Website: macys
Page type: billing-address
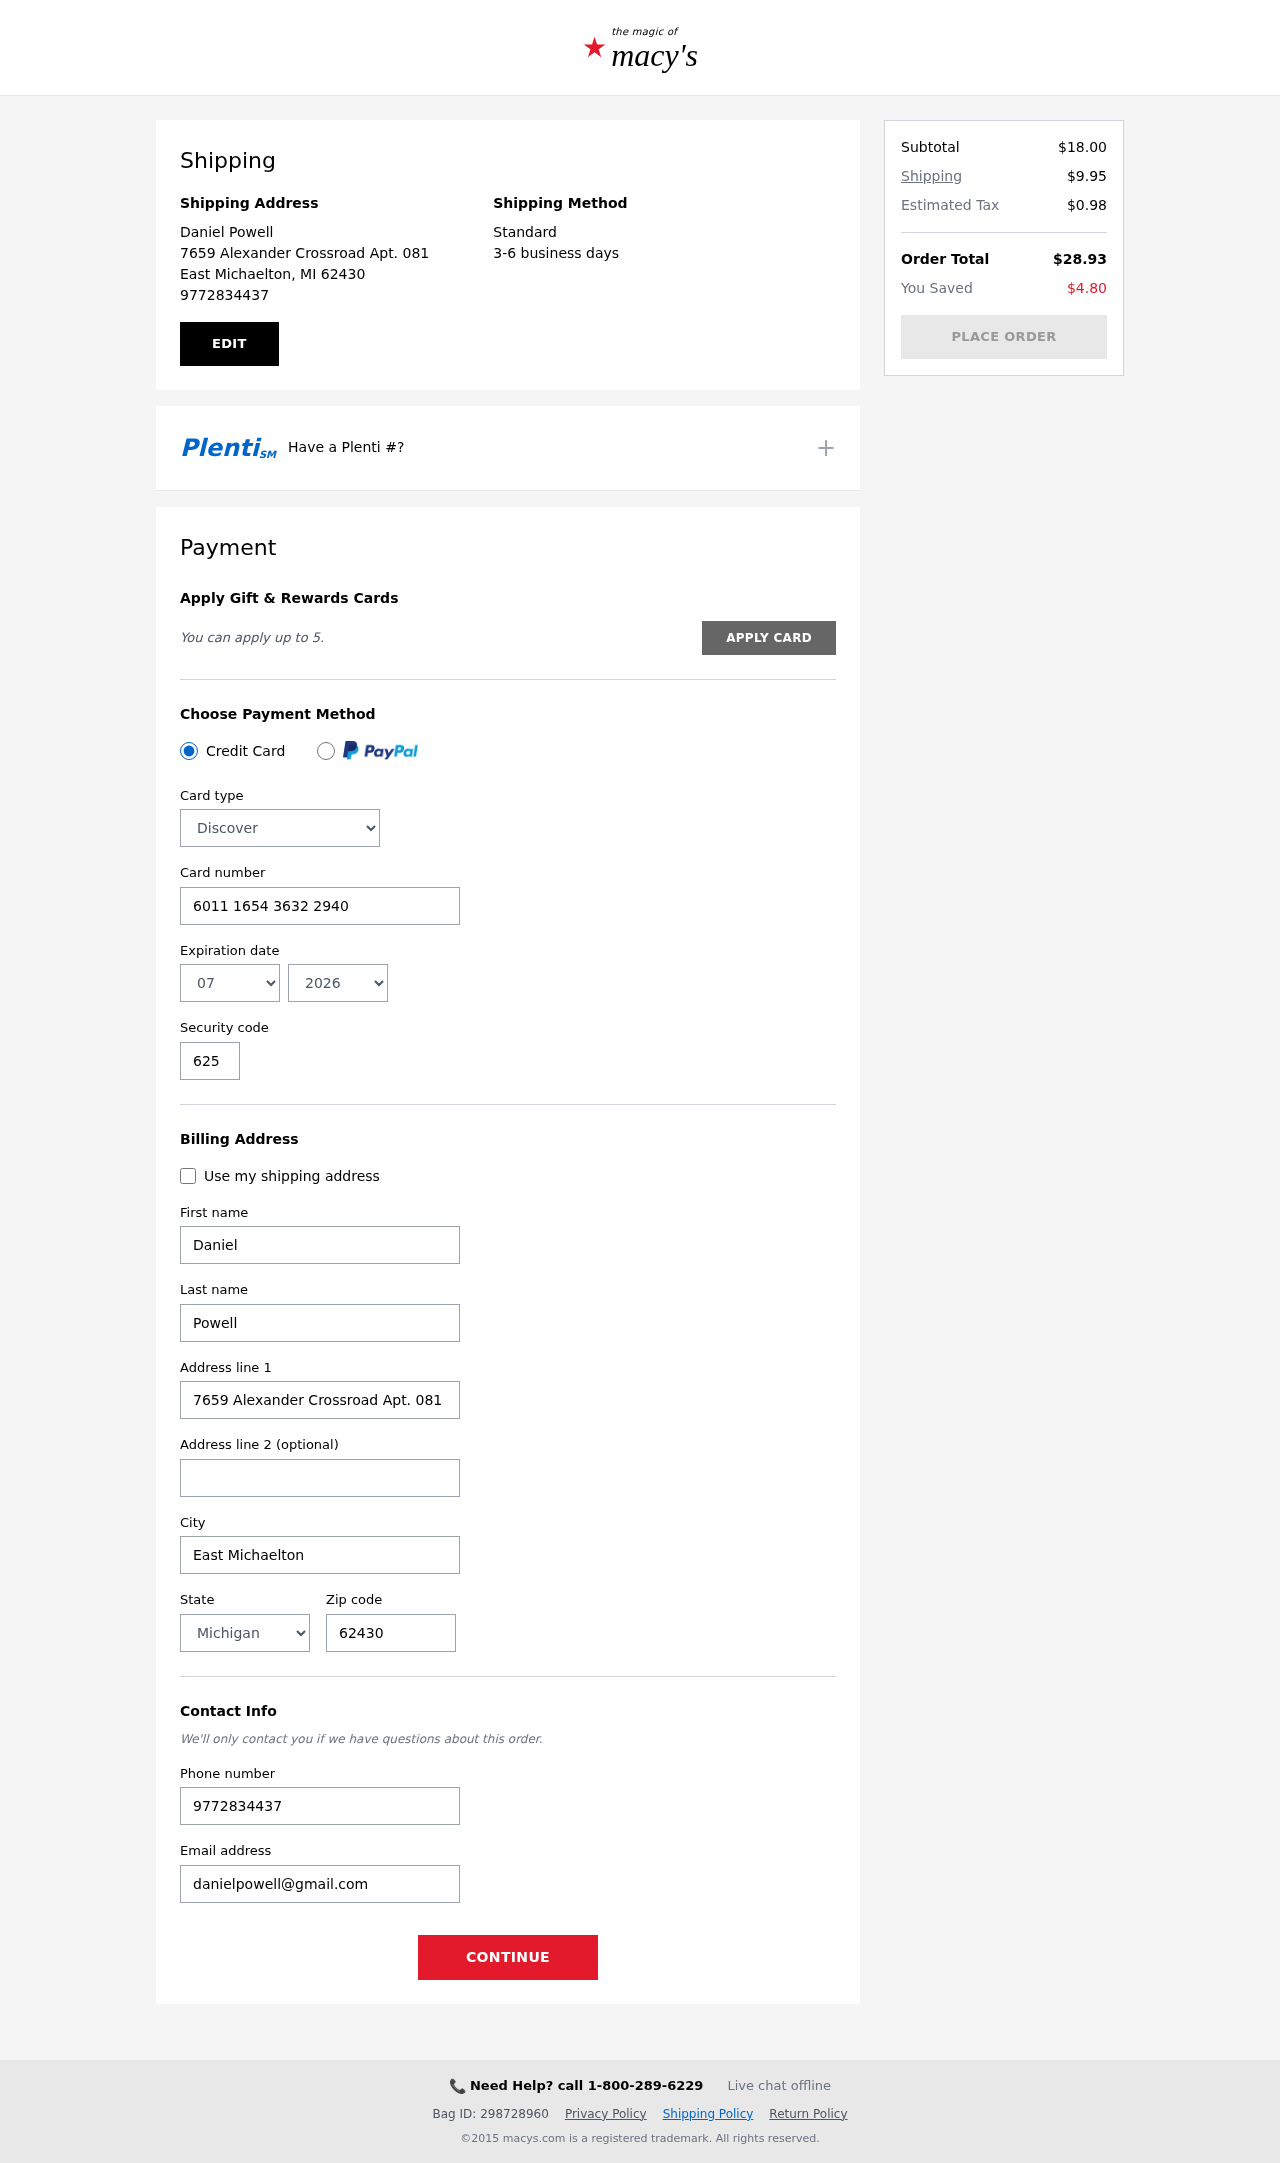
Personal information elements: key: PII_CARD_CVV
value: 625
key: PII_CARD_EXPIRY_MONTH
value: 07
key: PII_CARD_EXPIRY_YEAR
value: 26
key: PII_CARD_NUMBER
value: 6011 1654 3632 2940
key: PII_CARD_TYPE
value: Discover
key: PII_CITY
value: East Michaelton
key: PII_CITY_STATE_ZIP
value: East Michaelton, MI 62430
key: PII_EMAIL
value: danielpowell@gmail.com
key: PII_FIRSTNAME
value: Daniel
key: PII_FULLNAME
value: Daniel Powell
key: PII_LASTNAME
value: Powell
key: PII_PHONE
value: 9772834437
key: PII_POSTCODE
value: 62430
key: PII_STATE
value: Michigan
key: PII_STREET
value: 7659 Alexander Crossroad Apt. 081
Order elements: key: ORDER_SUBTOTAL
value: $18.00
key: ORDER_SHIPPING_COST
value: $9.95
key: ORDER_TAX
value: $0.98
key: ORDER_TOTAL
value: $28.93
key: ORDER_SAVINGS
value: $4.80